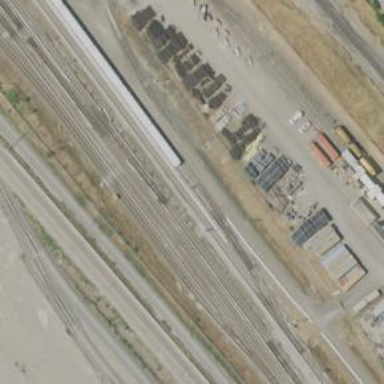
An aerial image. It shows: Electrified rail service yard.